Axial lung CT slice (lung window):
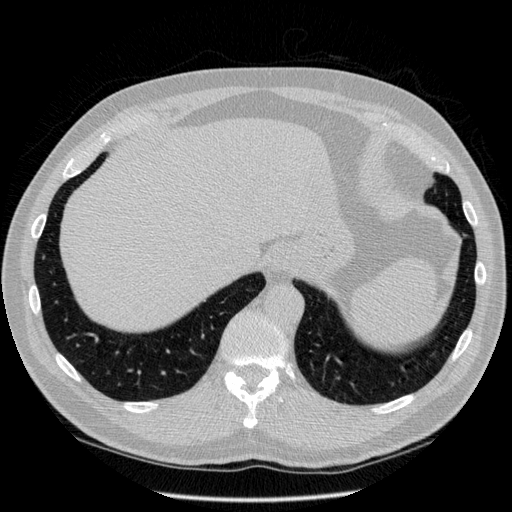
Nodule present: no